Question: 'list[0:9]' and 'list[1:10]' were showing same in my python IDLE. I'm not sure the logic behind, could some one please explain. Please see the values retrieved below.
'''
>>> list[0:9]
[1, 2, 3, 4, 5, 6, 7, 8, 9]
>>> list[0:10]
[1, 2, 3, 4, 5, 6, 7, 8, 9]
'''

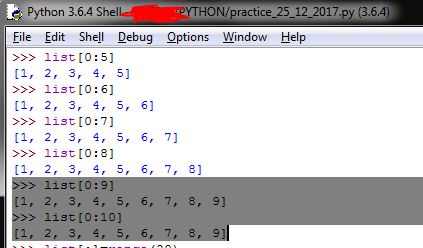
Answer: In the latter the second index is over the last element.
'''
l = [1,2,3]
l[0:100]
=> [1,2,3]
'''